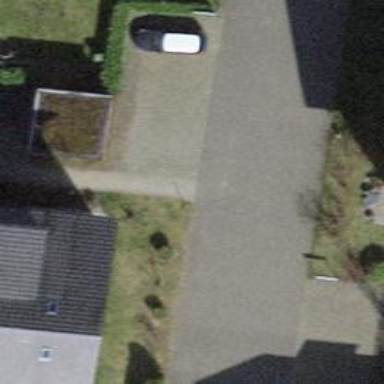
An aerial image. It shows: Footway surfaced with paving stones.